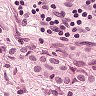
Metastatic tissue present: yes